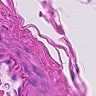
Metastatic tissue present: no